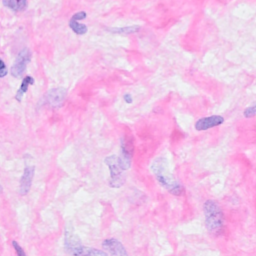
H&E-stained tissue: Breast